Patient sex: M
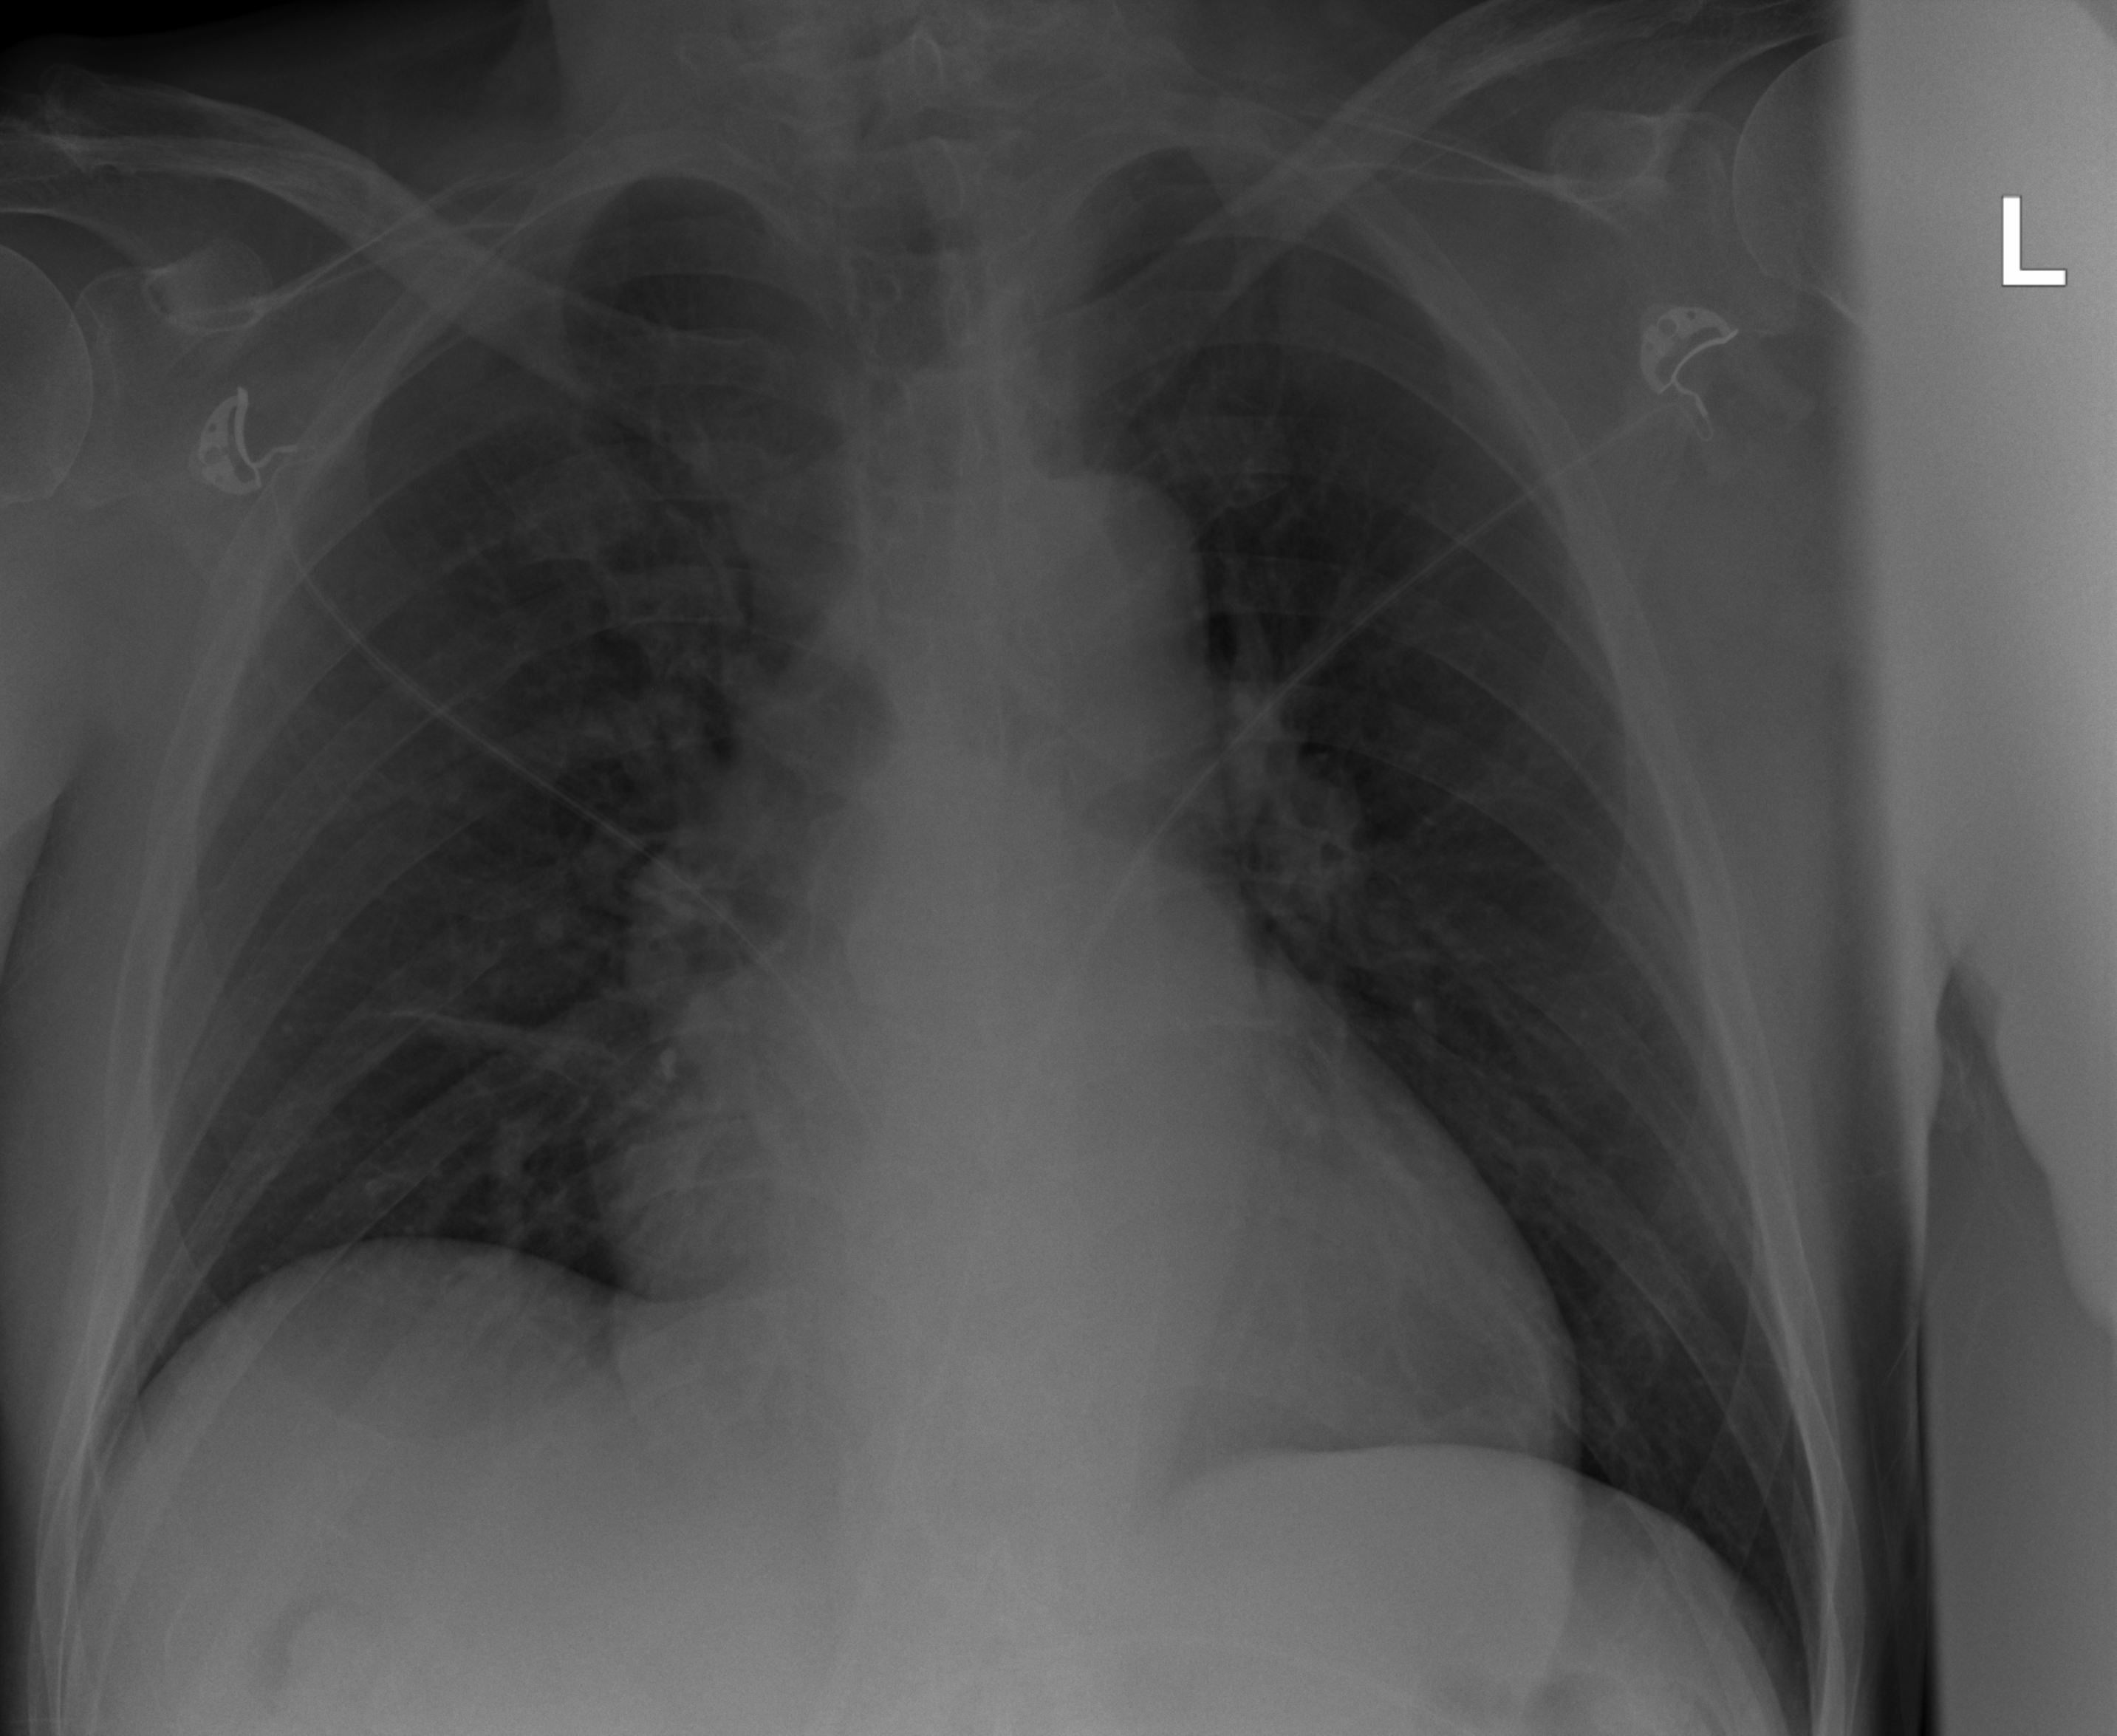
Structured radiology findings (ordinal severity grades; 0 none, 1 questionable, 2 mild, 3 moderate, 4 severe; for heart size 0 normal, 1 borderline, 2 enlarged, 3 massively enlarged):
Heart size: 2
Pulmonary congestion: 1
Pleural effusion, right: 0
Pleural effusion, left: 0
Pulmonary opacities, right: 0
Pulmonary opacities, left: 0
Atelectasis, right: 0
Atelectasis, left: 0